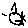
Label: cat